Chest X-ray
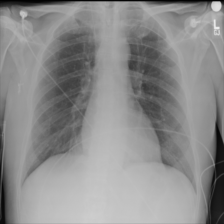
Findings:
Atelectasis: negative
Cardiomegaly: negative
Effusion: negative
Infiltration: negative
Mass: negative
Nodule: negative
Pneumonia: negative
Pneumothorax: negative
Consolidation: negative
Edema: negative
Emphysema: negative
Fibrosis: negative
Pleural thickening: negative
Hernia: negative